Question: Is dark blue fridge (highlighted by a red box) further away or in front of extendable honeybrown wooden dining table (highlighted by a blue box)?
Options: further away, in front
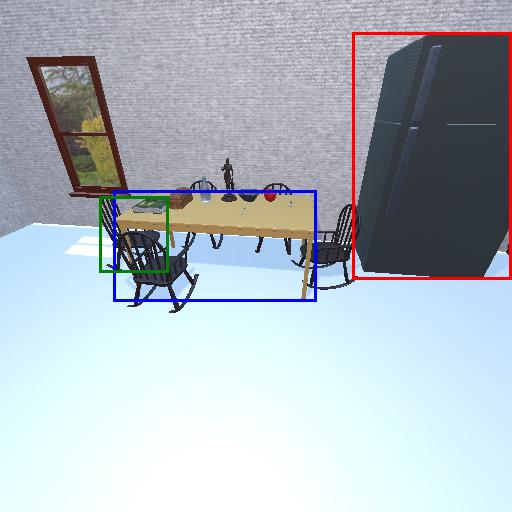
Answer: further away